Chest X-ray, PA view. Patient: 72 years old, sex M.
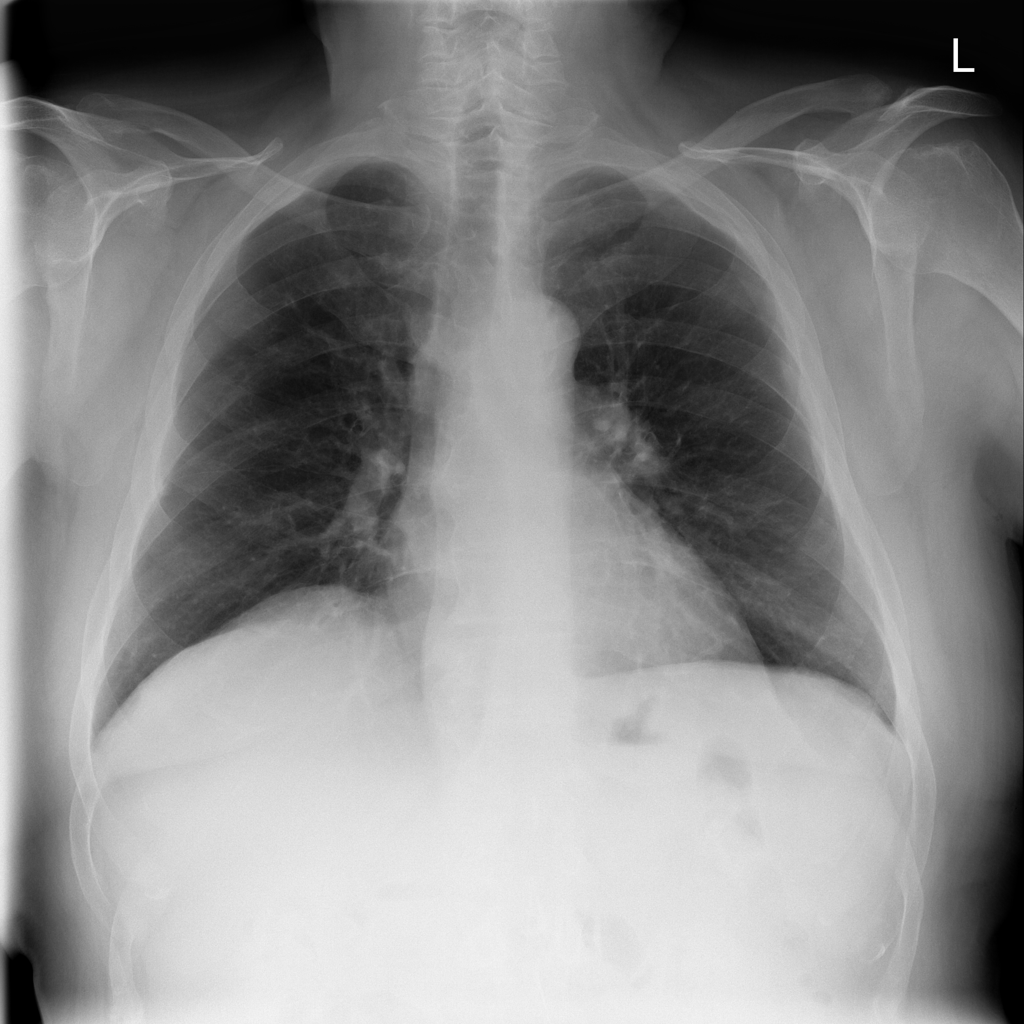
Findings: Pleural_Thickening